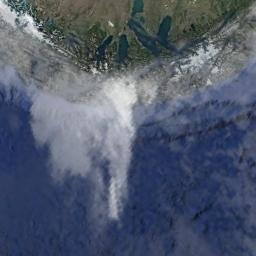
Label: cloud